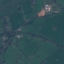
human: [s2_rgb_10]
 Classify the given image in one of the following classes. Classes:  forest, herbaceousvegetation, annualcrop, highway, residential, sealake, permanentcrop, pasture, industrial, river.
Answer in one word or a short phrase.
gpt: Pasture